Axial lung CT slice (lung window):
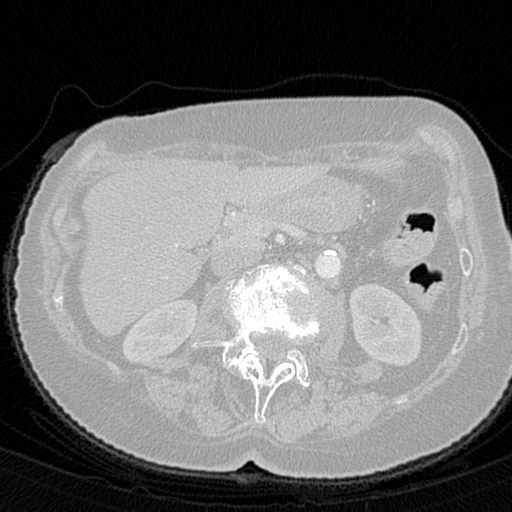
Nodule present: no